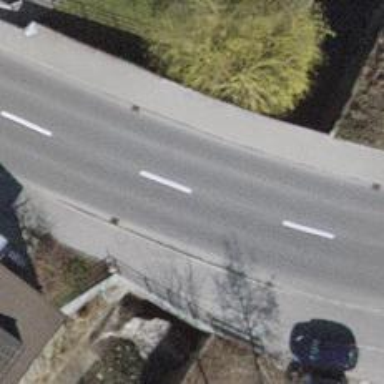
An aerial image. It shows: Secondary road with asphalt surface passing over bridge.